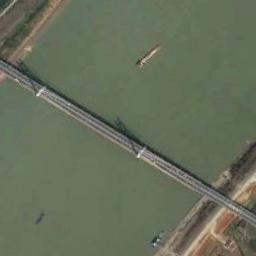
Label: bridge